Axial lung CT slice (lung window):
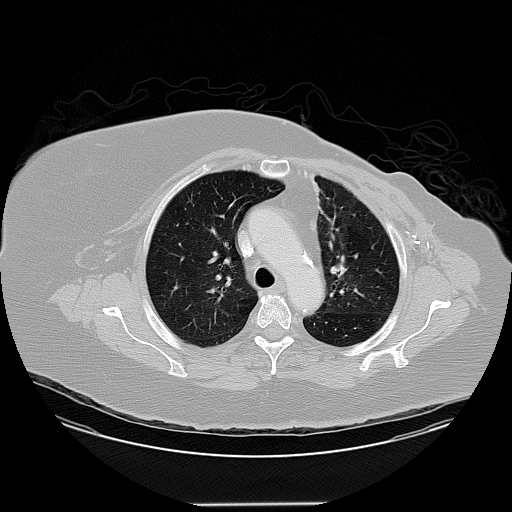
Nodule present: no